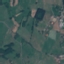
Land use / land cover: Pasture